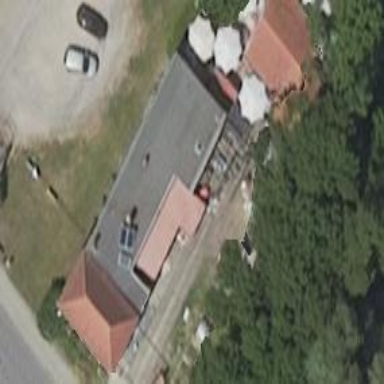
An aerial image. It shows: Restaurant in building.